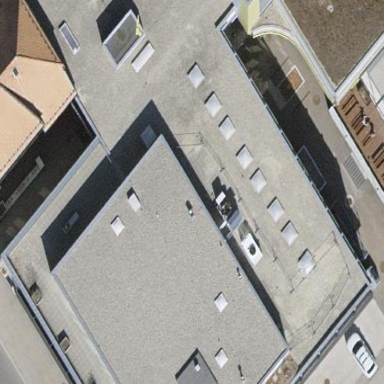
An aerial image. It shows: Part of building.